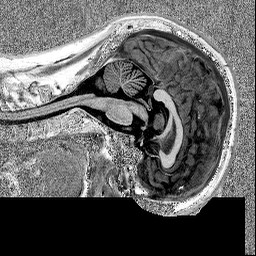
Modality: MP2RAGE
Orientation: sagittal
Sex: male